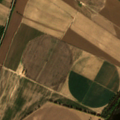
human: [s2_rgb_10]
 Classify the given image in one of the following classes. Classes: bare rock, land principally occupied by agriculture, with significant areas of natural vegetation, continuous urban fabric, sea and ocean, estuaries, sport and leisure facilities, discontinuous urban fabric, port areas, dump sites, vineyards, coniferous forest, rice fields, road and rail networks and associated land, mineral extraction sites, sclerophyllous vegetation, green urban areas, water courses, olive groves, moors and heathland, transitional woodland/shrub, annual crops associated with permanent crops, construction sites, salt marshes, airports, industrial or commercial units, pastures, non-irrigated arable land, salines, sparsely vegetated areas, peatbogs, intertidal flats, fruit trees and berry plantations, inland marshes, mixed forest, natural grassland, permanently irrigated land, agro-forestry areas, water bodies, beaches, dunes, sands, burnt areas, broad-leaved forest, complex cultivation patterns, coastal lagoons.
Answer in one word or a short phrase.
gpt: permanently irrigated land, water courses